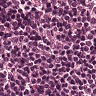
Metastatic tissue present: no